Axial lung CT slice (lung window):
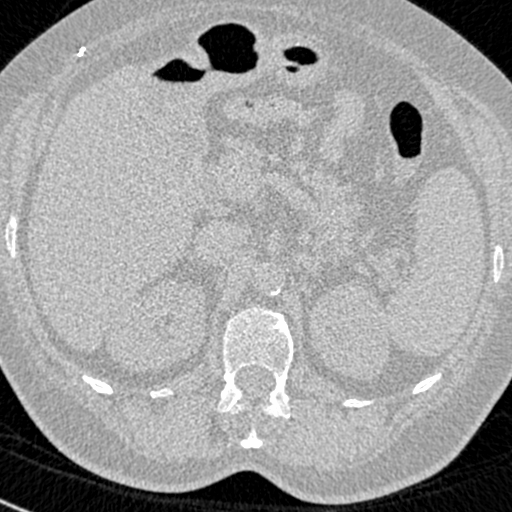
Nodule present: no